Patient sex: M
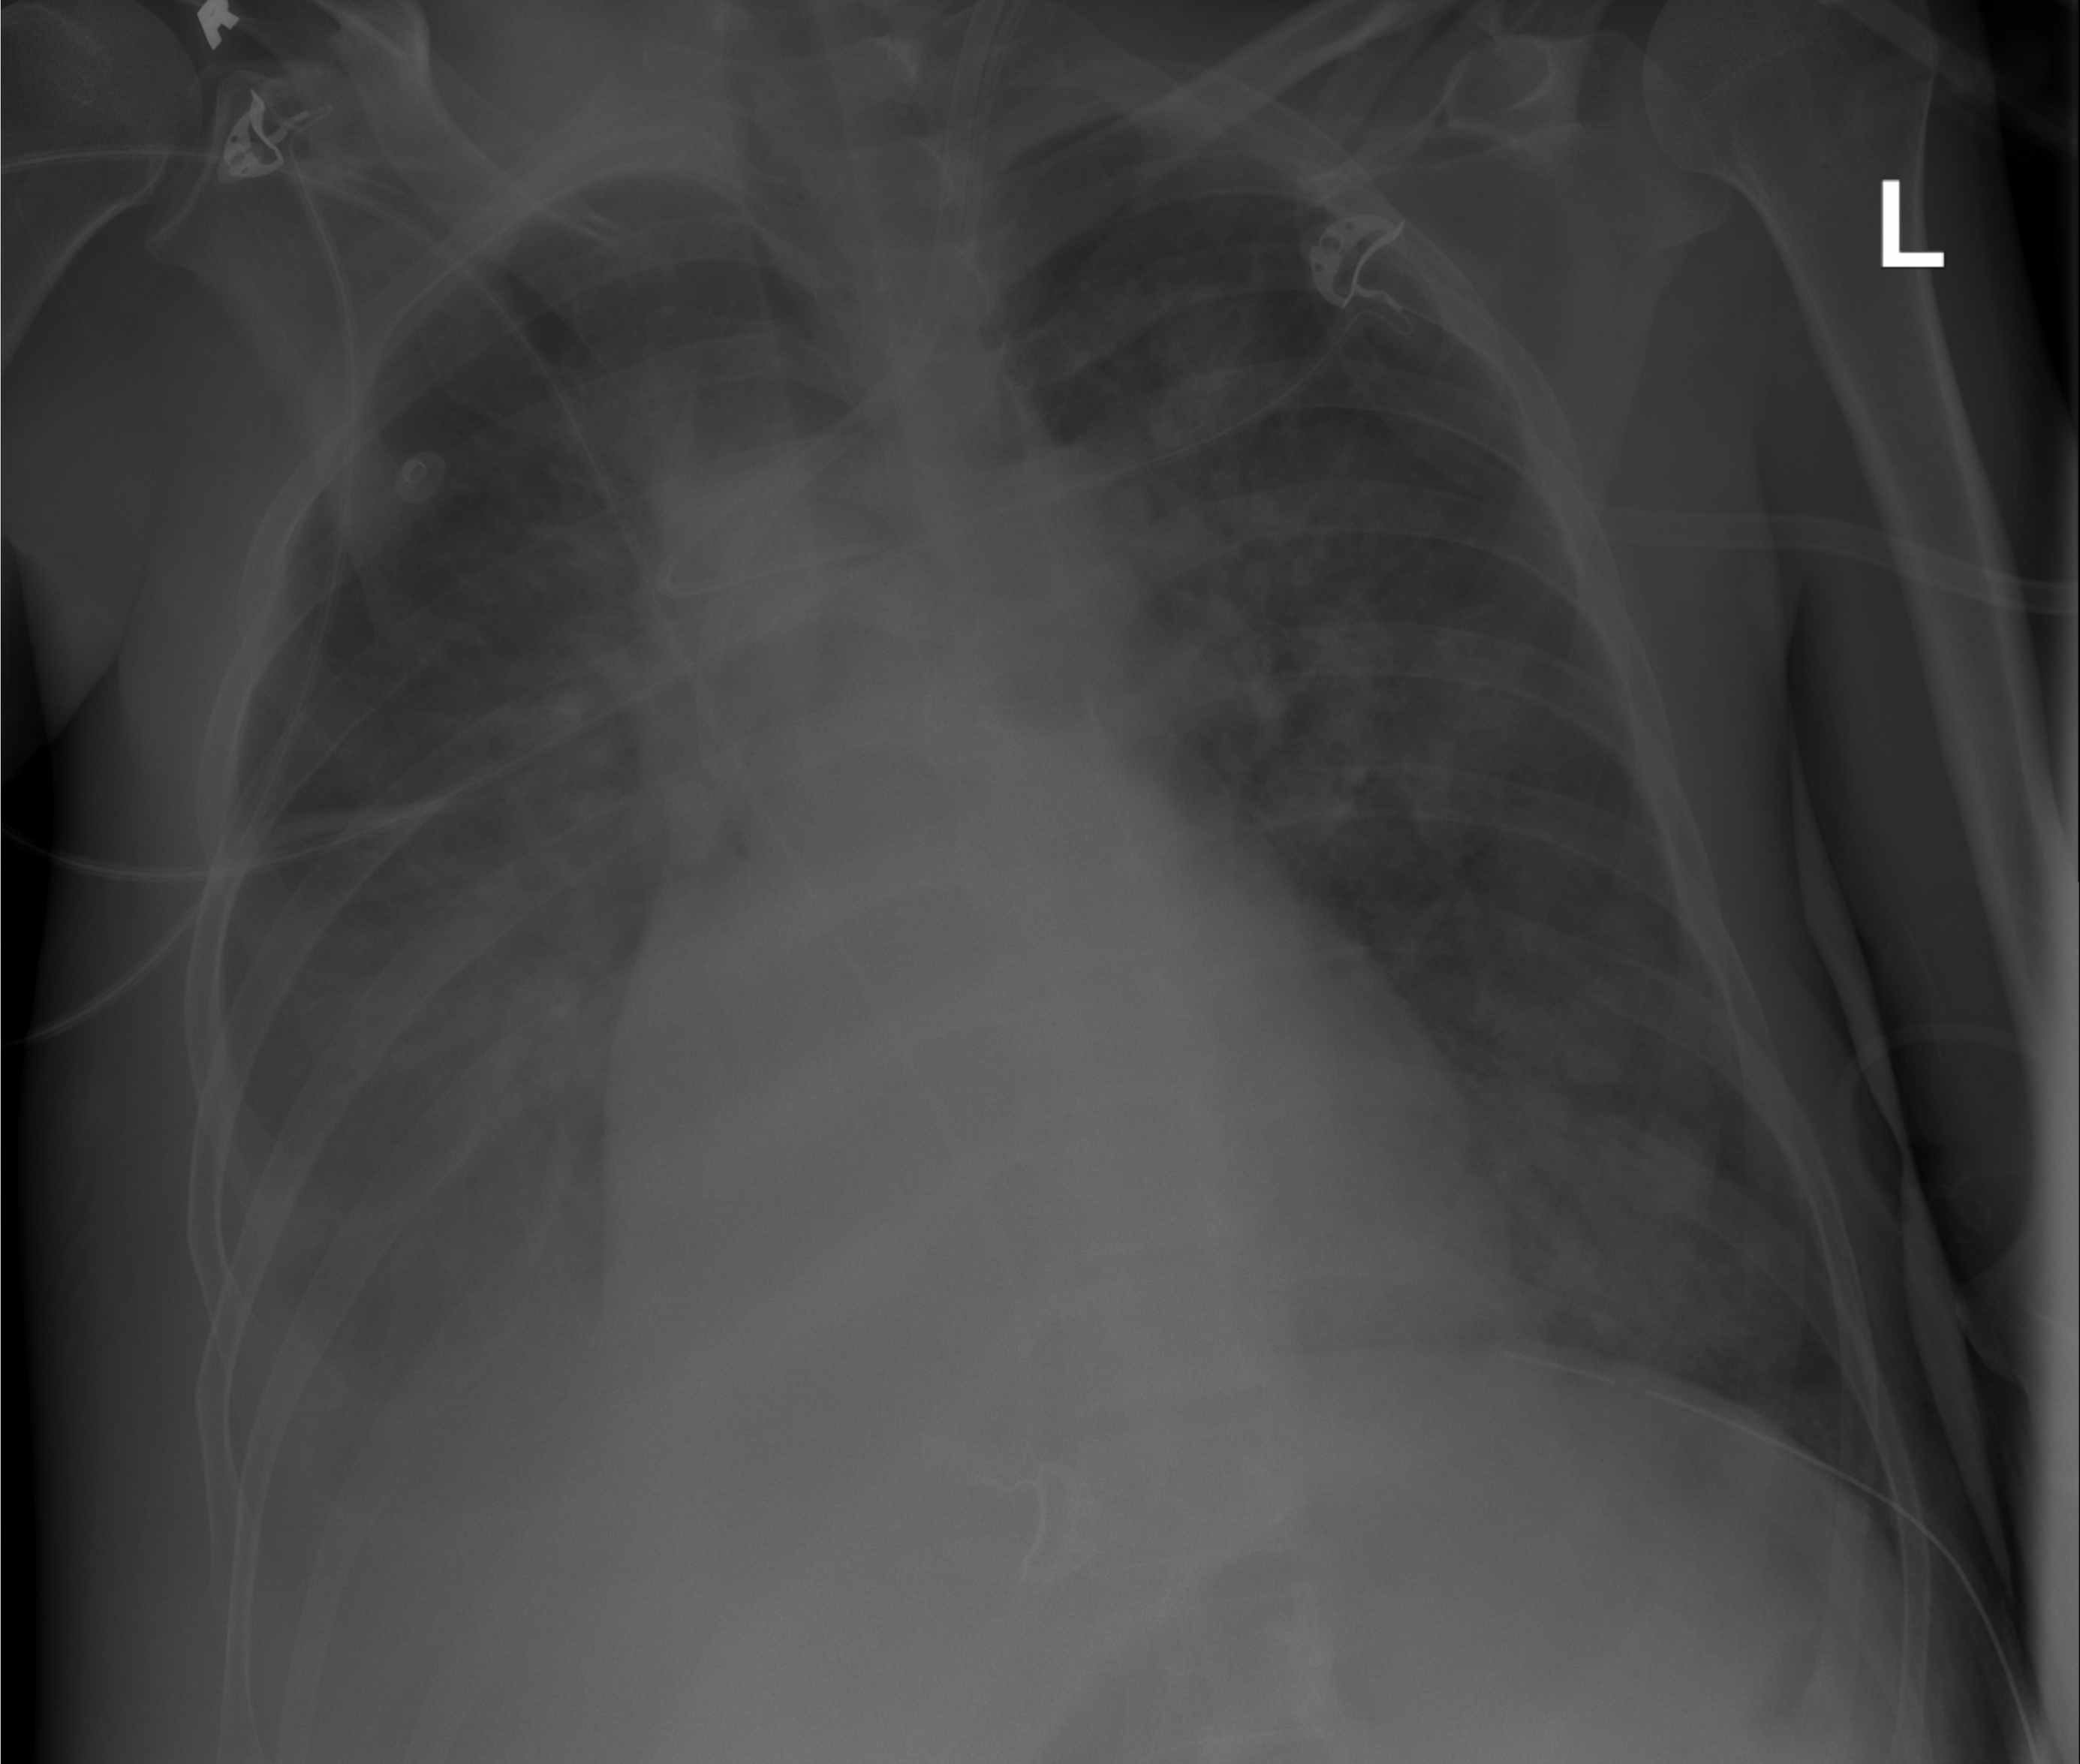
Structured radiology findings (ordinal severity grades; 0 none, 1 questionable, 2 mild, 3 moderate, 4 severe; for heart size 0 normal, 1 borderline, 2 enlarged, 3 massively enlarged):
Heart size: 0
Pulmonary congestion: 2
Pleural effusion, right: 2
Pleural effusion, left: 0
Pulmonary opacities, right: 3
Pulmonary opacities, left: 3
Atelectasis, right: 2
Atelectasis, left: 0